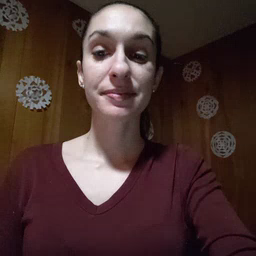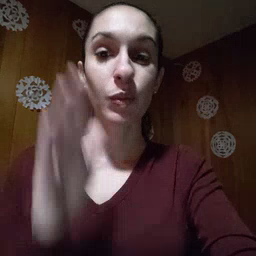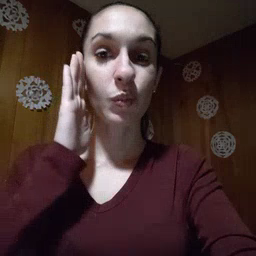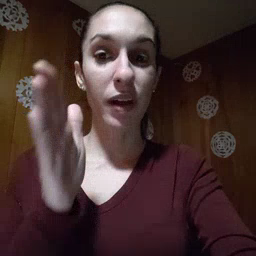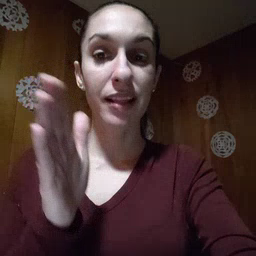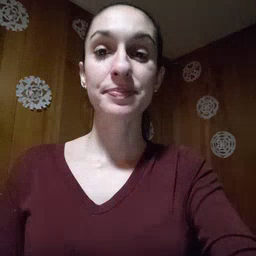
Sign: will